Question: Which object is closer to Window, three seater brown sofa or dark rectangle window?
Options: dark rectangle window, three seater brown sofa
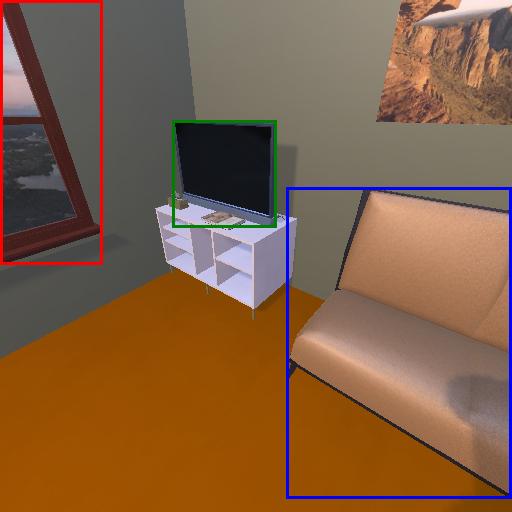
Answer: dark rectangle window